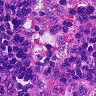
Metastatic tissue present: no